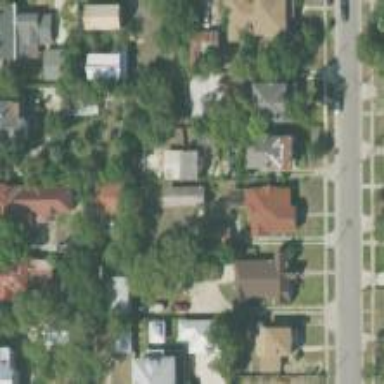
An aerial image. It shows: Neighborhood.